Question: When the form is submitted values are inserted into a mysql database. I am using a 'foreach' loop for fetching the results but I am getting unnecessary duplicate results displayed. The results are being displayed from three tables: 'academy', 'courses_by_academy' and 'person'. They all share a foreign key 'academy_id'. How can I display the information just once without having to show up twice?
Please check this working <URL> for better understanding. Make sure to choose more than two courses and two contact/instructor person to see this specific behavor.
'''
$db_select = $db_con->prepare("
SELECT a.name,
a.academy_id,
ca.course_name,
ca.course_start_date,
ca.course_end_date,
p.contact_role,
p.instructor_role,
p.first_name,
p.last_name,
p.person_email,
p.person_phone,
p.person_fax
FROM academy a
INNER JOIN courses_by_academy ca ON a.academy_id = ca.academy_id
INNER JOIN person p ON a.academy_id = p.academy_id
WHERE a.academy_id = :acad_id
");
if (!$db_select) return false;
if (!$db_select->execute(array(':acad_id' => $acad_id))) return false;
$results = $db_select->fetchAll(\PDO::FETCH_ASSOC);
if (empty($results)) return false;
$final_result = '';
$first = true;
foreach ($results as $value){
if($first){
$first = false;
$final_result .= "<b>Academy Name: </b>".$value['name']."<b> ID: </b>".$value['academy_id']."</br>";
}
$final_result .= "-------------------COURSES_OFFERED------------------</br>";
$final_result .= "<b>Course Name: </b>".$value['course_name']."</br><b>Start Date: </b>".$value['course_start_date']."</br><b>End Date: </b>".$value['course_end_date']."</br>";
$final_result .= "---------------------PERSONEL-----------------------</br>";
$final_result .= "<b>First Name: </b>".$value['first_name']."</br><b>Last Name: </b>".$value['last_name']."</br><b>Email: </b>".$value['person_email']."</br>";
$final_result .= "<b>This person has the role of an instructor: </b>".$value['instructor_role']."</br><b>This person has the role of a contact: </b>".$value['contact']."</br>";
$final_result .= "<b>Phone: </b>".$value['person_phone']."</br><b>Fax: </b>".$value['person_fax']."</br>";
}
}
'''

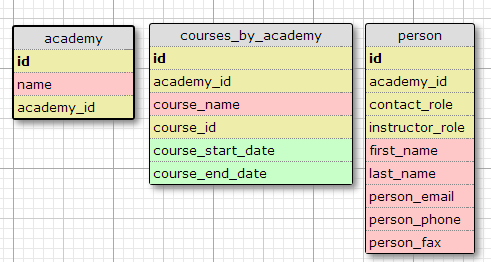
Answer: I had a quick run through your demo, I could only select up to two courses, not more than.
From what I can see the select statement is all processing logically as set out in your code.
As a matter of fact, your if statement already answers this requirement. EG:
'''
if($first){
$first = false;
$final_result .= "<b>Academy Name: </b>".$value['name']."<b> ID: </b>".$value['academy_id']."</br>";
}
'''
This works perfectly in your demo only showing the academy name once. Why not use this wherever you need it?
The only thing I think you don't really need is to display the second personell entry. You could use the same concept to hide that after the first record.